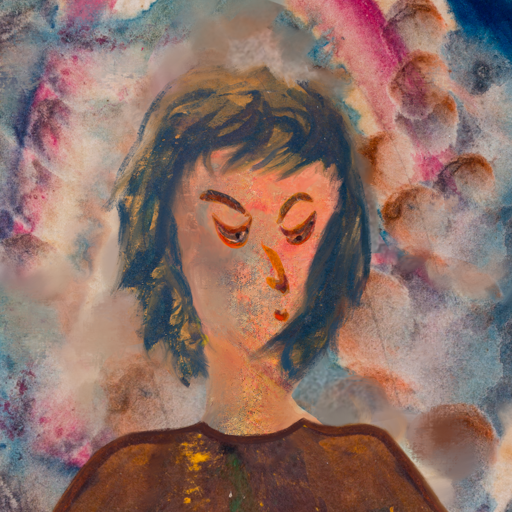
Background: Rupkatha, Head And Neck Side: Irani, Face Side: Hypocrite, Bust: Comrade, Hair Side: In_The_Sun, Head Accessory: Blank, Second Necklace: Blank, Necklace: Blank, Baby: Blank